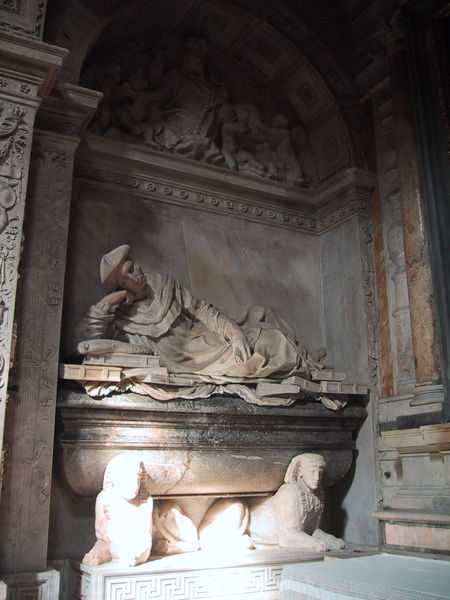
Titel: Grabmal des Angelo Cesi
Standort: Rom, S. Maria della Pace (EU - I - Latium)
Schlagwörter: kopf, mann, schatten, weiß, sitzen, hut, licht, marmor, rücken, säule, mütze, wand, kragen, sockel, stein, tod, porträt, kirche, gewand, skulptur, relief, bücher, liegen, bogen, figuren, rundbogen, stille, kissen, dekor, lesen, verzierung, stufe, liegend, foto, nische, buch, gestützt, glaube, denker, kardinal, fürst, wanne, sarg, seitenschiff, grab, aufgestützt, kapelle, ehrfurcht, gebildet, mäander, grabmal, sphinx, ägyptisch, sarkophag, kenotaph, ruhestätte, spingen, sarkophark, sphings, fürsst